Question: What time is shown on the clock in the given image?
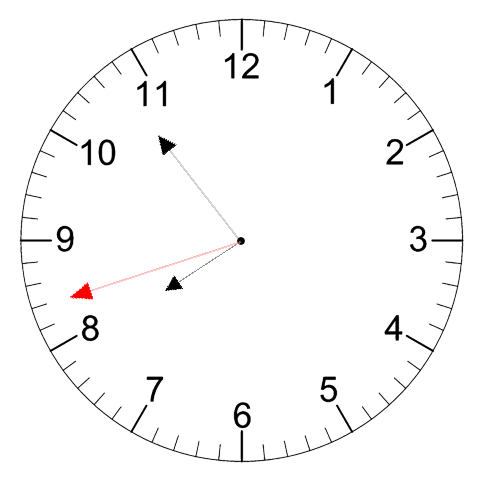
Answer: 07:53:42